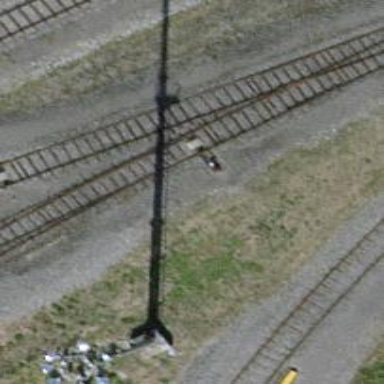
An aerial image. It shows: Railway switch.